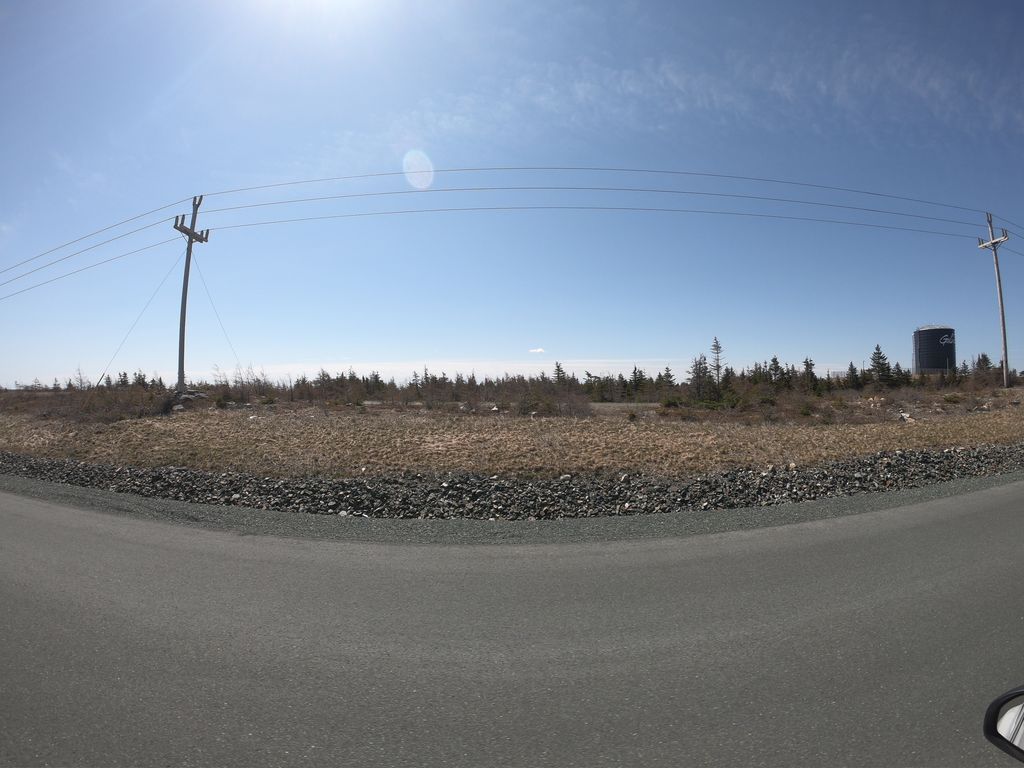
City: st_johns